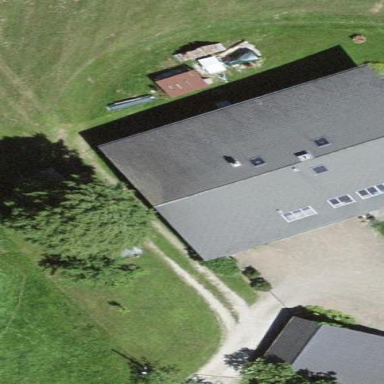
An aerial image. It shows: Farm building.